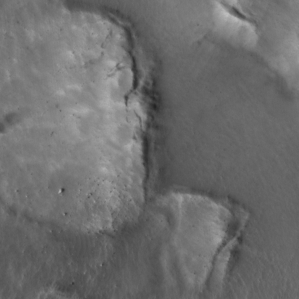
Label: non_frost